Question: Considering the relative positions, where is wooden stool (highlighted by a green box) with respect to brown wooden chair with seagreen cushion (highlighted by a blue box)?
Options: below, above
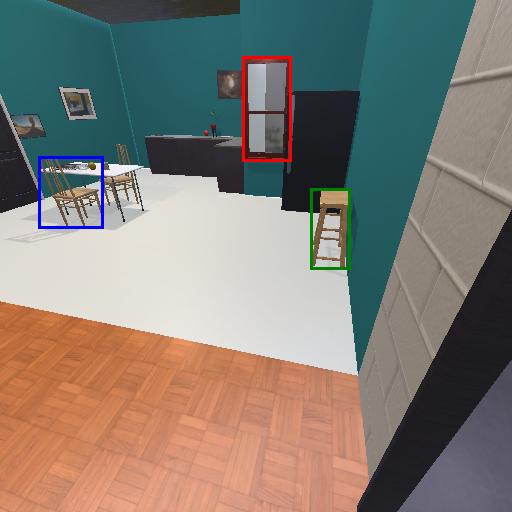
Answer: below